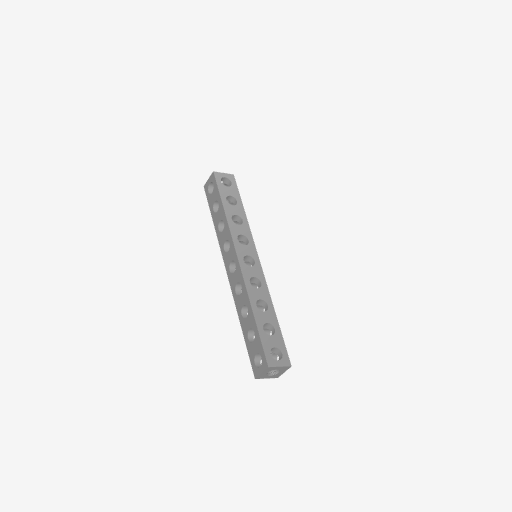
Part: SquareBeam9H